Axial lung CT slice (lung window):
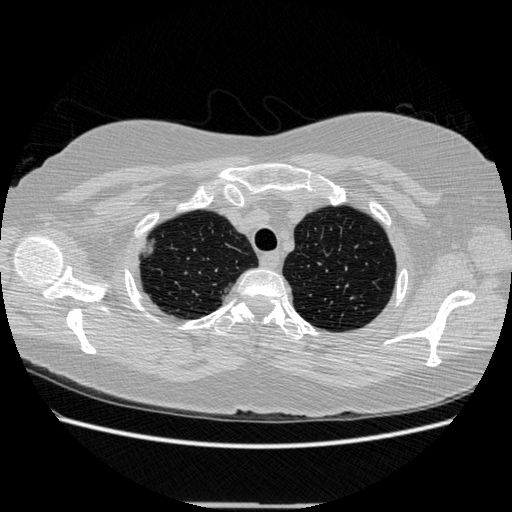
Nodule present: no